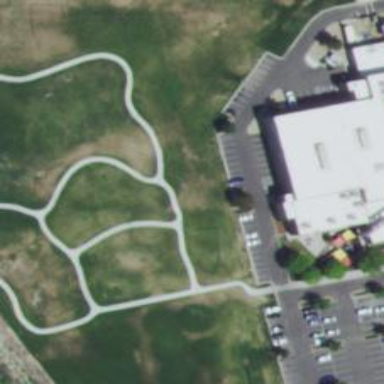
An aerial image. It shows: Asphalt path.